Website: bh-photo
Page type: customer-info-address
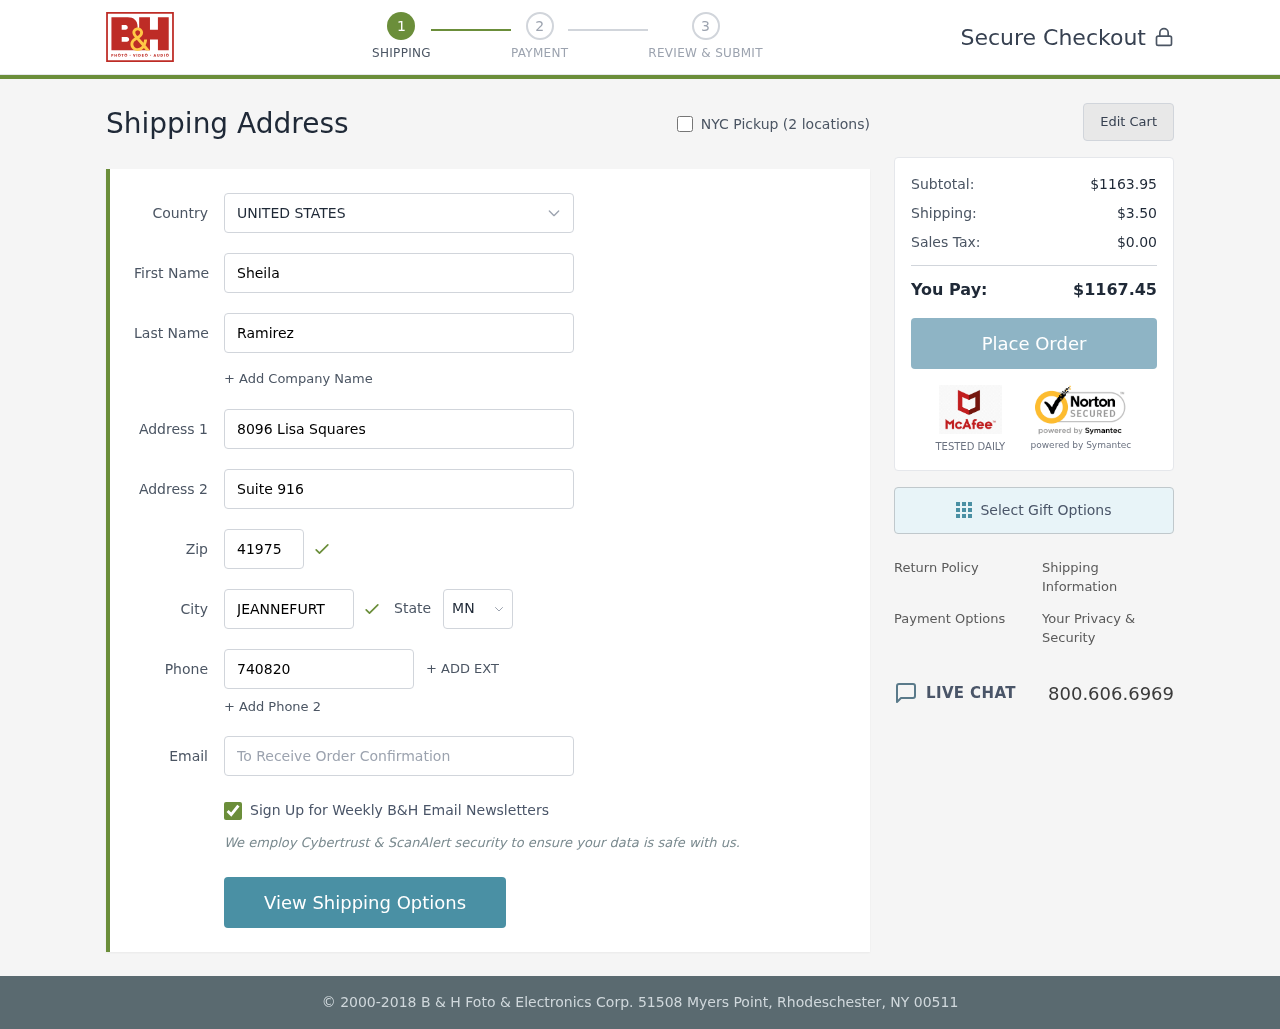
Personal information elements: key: PII_CITY
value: Jeannefurt
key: PII_COUNTRY
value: United States
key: PII_EMAIL
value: sramirez@yahoo.com
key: PII_FIRSTNAME
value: Sheila
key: PII_LASTNAME
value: Ramirez
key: PII_PHONE
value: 7408207799
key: PII_POSTCODE
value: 41975
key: PII_STATE_ABBR
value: MN
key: PII_STREET
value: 8096 Lisa Squares
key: PII_STREET2
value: Suite 916
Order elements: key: ORDER_SUBTOTAL
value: $1163.95
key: ORDER_SHIPPING_COST
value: $3.50
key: ORDER_TAX
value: $0.00
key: ORDER_TOTAL
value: $1167.45